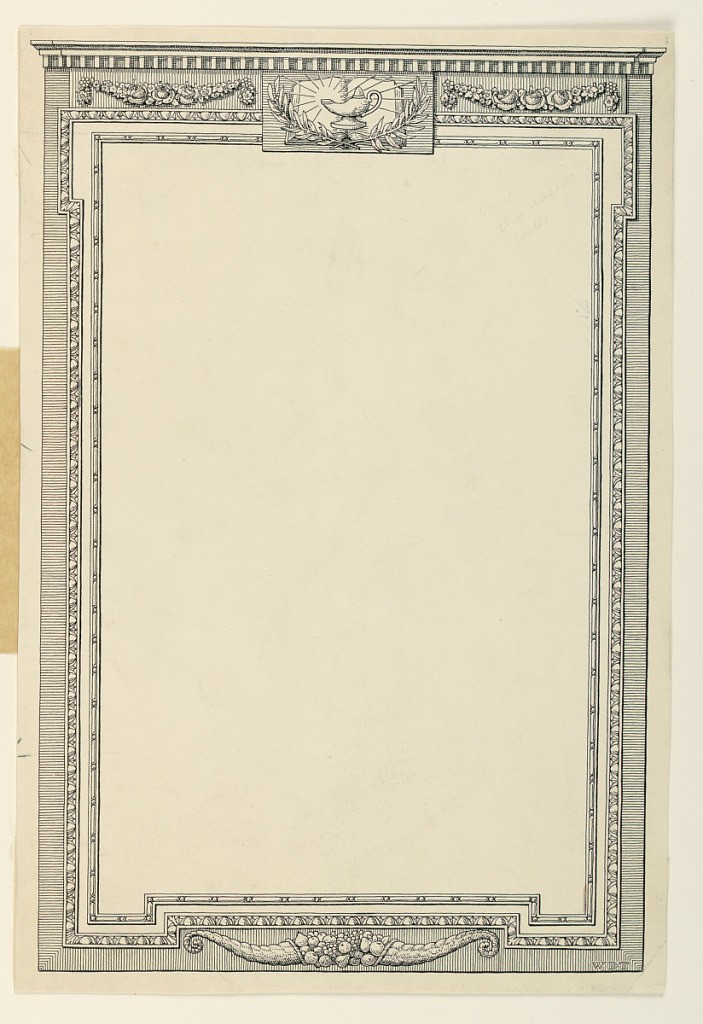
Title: Design for an Enframement
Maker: William D. Travis, American, 1839 - 1916
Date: ca. 1910
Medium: Pen and ink on paper
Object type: Drawing
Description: An enframement for a text. A symmetrical design composed of classical border motifs. Above: Scribner insignia flanked by swags of flowers, as a frieze, surmounted by a cornice. Below: central design of cornucopias of fruit.